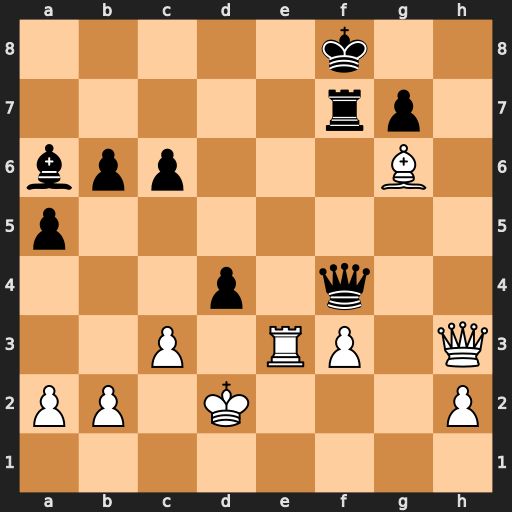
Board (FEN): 5k2/5rp1/bpp3B1/p7/3p1q2/2P1RP1Q/PP1K3P/8
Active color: w
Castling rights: -
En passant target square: -
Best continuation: Qh8#